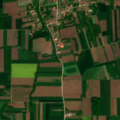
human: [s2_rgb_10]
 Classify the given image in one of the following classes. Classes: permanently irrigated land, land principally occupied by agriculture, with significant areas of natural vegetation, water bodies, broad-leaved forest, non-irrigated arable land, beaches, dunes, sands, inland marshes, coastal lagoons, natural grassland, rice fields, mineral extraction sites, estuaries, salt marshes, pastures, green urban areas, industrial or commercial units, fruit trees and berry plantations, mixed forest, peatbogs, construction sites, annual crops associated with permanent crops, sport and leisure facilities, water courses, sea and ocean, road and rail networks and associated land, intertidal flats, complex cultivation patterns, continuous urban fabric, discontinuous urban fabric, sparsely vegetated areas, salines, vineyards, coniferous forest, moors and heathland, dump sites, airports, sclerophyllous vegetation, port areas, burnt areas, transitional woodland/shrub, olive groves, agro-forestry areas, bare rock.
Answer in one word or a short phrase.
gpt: discontinuous urban fabric, non-irrigated arable land, complex cultivation patterns